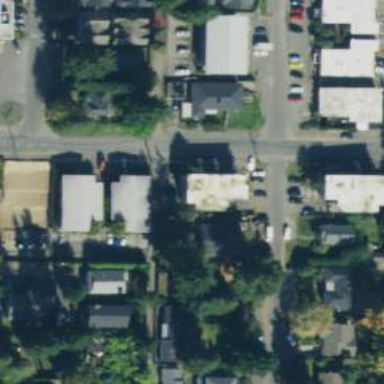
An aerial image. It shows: Alleyway designated as service road.